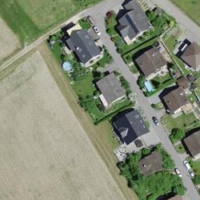
EUNIS habitat code: 55
Species observed at this site:
Tanacetum parthenium